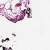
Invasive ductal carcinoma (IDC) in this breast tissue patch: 0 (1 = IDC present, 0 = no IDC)